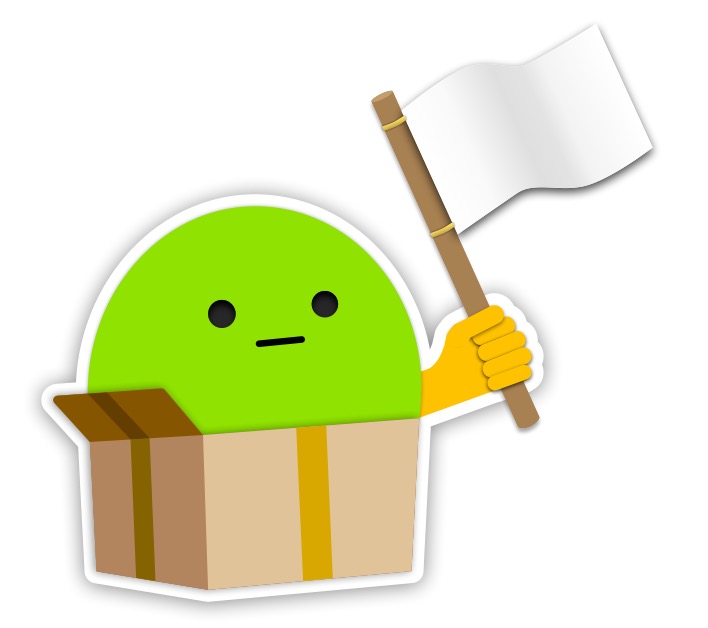
Label: green